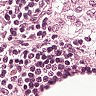
Metastatic tissue present: no